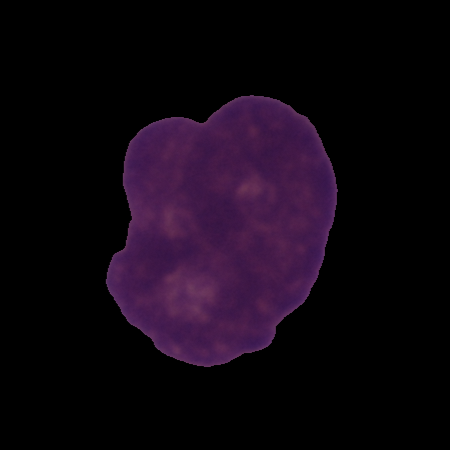
Label: cancer